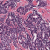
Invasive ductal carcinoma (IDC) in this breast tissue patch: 1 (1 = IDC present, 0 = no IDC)